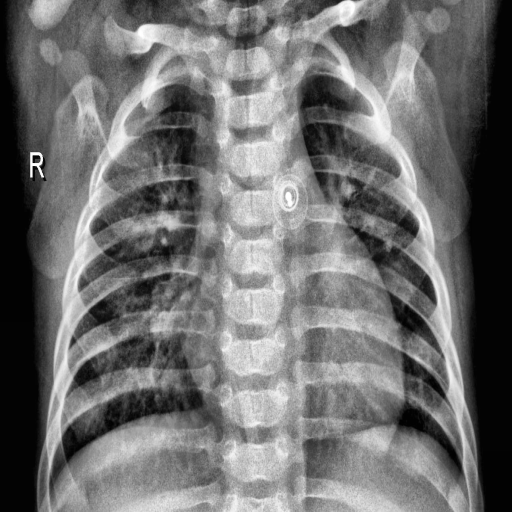
Finding: PNEUMONIA